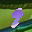
Label: 9